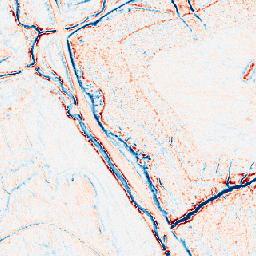
Category: edge_preserving
Decomposition family: anisotropic_diffusion
Decomposition parameters: iterations: 10
kappa: 30
gamma: 0.15
Upsampling method: nearest
Upsampling parameters: scale: 8
Upsampling scale: 8